Interaction volume radius: 10 \u00c5
Interaction volume height: 15 \u00c5
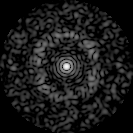
Disorder parameter: 0.809